Question: Alright I've been scouring Stack Overflow for a while now but can't seem to find the solution to my problem. I'm trying to iterate through the JSON to pull all the 'ids' and 'dates' in each 'top_worst' section. The JSON looks like this:
'''
[
{
"timerName": "FT:Tree",
"top_worst": [
{
"id": 44083,
"date": "2015-07-14T21:31:58+00:00"
},
{
"id": 44059,
"date": "2015-07-14T20:00:58+00:00"
},
{
"id": 44119,
"date": "2015-07-14T23:30:31+00:00"
},
{
"id": 44065,
"date": "2015-07-14T20:20:46+00:00"
},
{
"id": 43981,
"date": "2015-07-14T15:20:50+00:00"
}
],
"daily_percentile_90th": 26651,
"daily_average": 22076
},
{
"timerName": "Search:Blog",
"top_worst": [
{
"id": 44087,
"date": "2015-07-14T21:28:48+00:00"
},
{
"id": 44087,
"date": "2015-07-14T21:22:54+00:00"
}
],
"daily_percentile_90th": 9248.1,
"daily_average": 9040.5
},
{
"timerName": "Search:ViewImage",
"top_worst": [
{
"id": 44152,
"date": "2015-07-15T01:04:53+00:00"
},
{
"id": 44092,
"date": "2015-07-14T21:41:27+00:00"
},
{
"id": 44230,
"date": "2015-07-15T05:22:44+00:00"
},
{
"id": 44074,
"date": "2015-07-14T20:40:57+00:00"
},
{
"id": 44098,
"date": "2015-07-14T22:03:25+00:00"
}
],
"daily_percentile_90th": 6545.6,
"daily_average": 5571.49
}
]
'''
So the problem is that my for-loop causes issues because not all of the timers have a top_worst section, so it throws an error when I try to use '.length' in the for-loop. The goal is to get a link inside the table cell using the id as part of the link, and then using the date as the visible part. See image below if you are confused (don't worry, I am too, clearly). Here is my HTML code so you can see what's going on:
'''
function createTable(jsonData){
$.each(jsonData, function(i, item){
var daily90th = (item.daily_percentile_90th/1000).toFixed(2);
var dailyAverage = (item.daily_average/1000).toFixed(2);
var $tr = $("<tr class='clickable'>").append(
$("<td align='left'>").text(item.timerName),
$("<td class='daily90'>").text(daily90th),
$("<td class='dailyAvg'>").text(dailyAverage)).appendTo("#reportTable");
var $ta = $("<tr id='spaces"+(i)+"'>").append(
$("<td id='createLinks"+(i)+"'>")).appendTo("#reportTable");
var where = document.getElementById('createLinks'+(i));
where.innerHTML = "<a href='http:/example.com/example.html?id=44217'>2015-07-15T04:43:49+00:00</a>";
});
}
'''
Any help on this at all would be great!!! Here's a fiddle too: <URL>
This is what it looks like on my site, but instead of one static link, I need to dynamically create them.

THANKS YOU GUYS!!!!
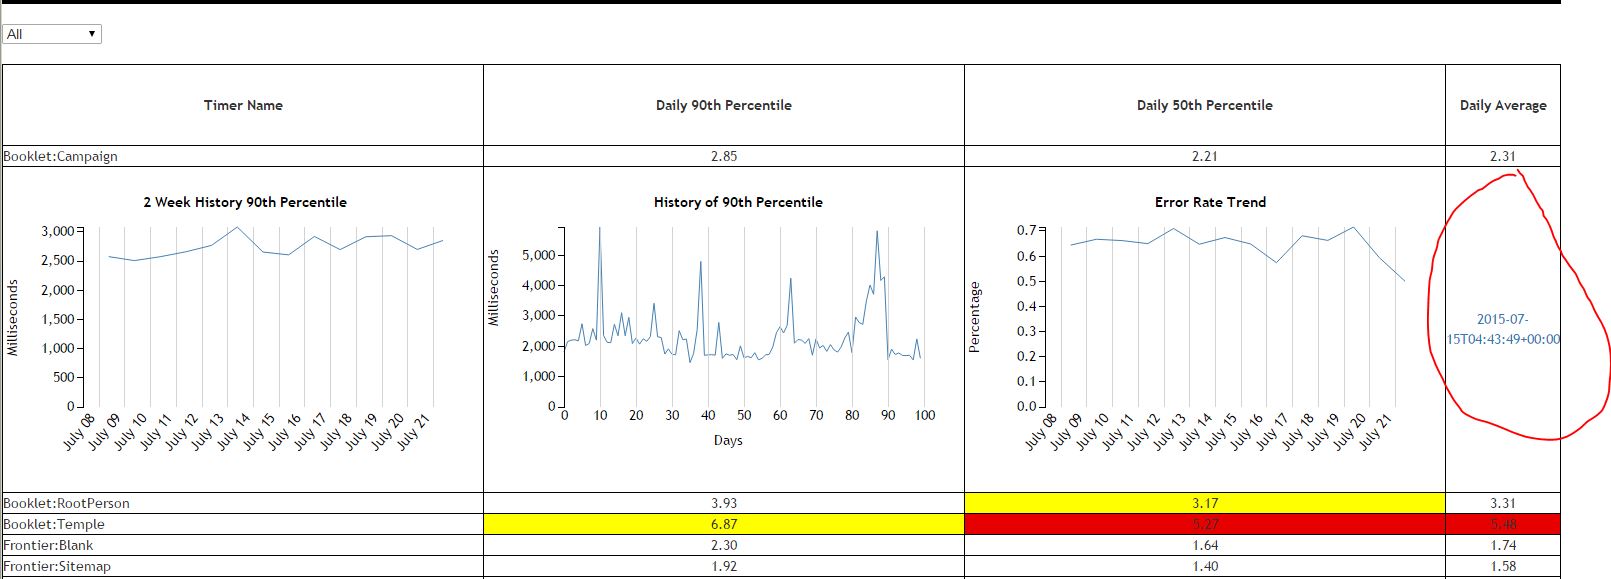
Answer: What is wrong with a normal 'for' loop?
'''
var where = $('#createLinks'+(i));
for (var i in item.top_worst) {
var bad = item.top_worst[i];
console.log(bad);
where.append("<a href='http://example.com/example.html?id=44217'>"+bad.date+"</a><br/>");
}
'''
<URL>